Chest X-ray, PA view. Patient: 22 years old, sex M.
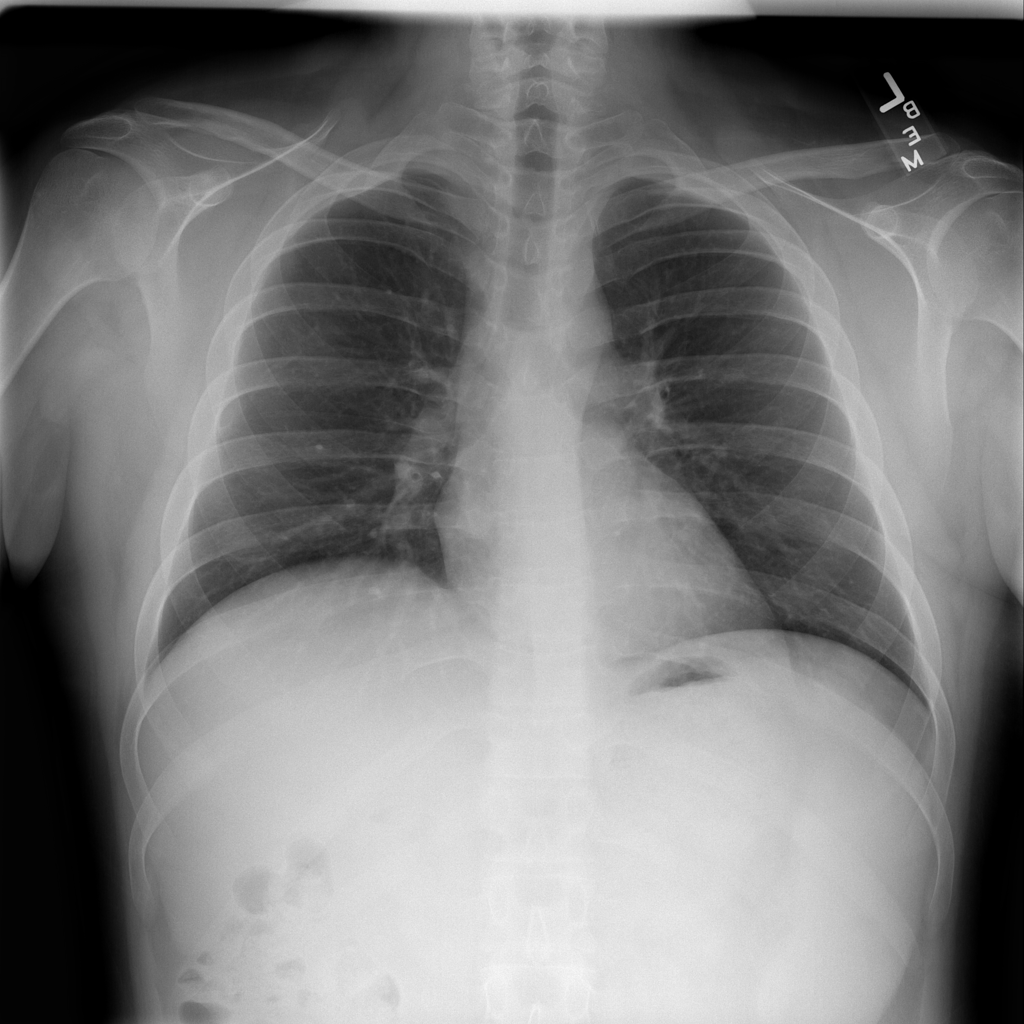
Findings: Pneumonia